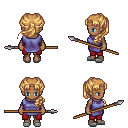
a pixel art fantasy rpg character, female body template, human, dark skin, chain tabard jacket, red pants, light blonde princess hairstyle, white slippers, spear, four views (front, back, left, right), 2x2 character sprite sheet, small pixel art, hard edges, no anti-aliasing